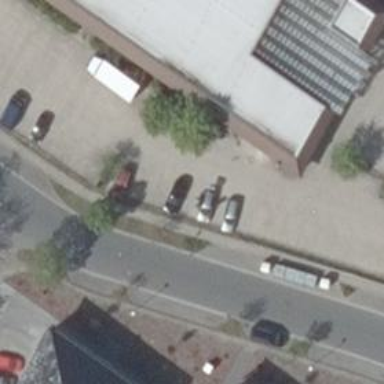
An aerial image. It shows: Road serving as parking aisle.